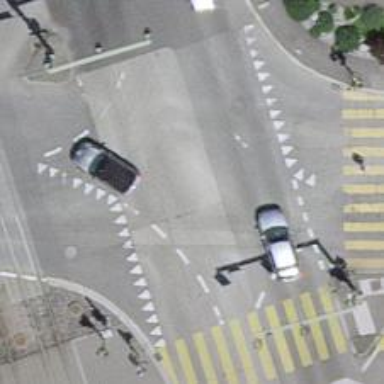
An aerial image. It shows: Road with traffic signals.